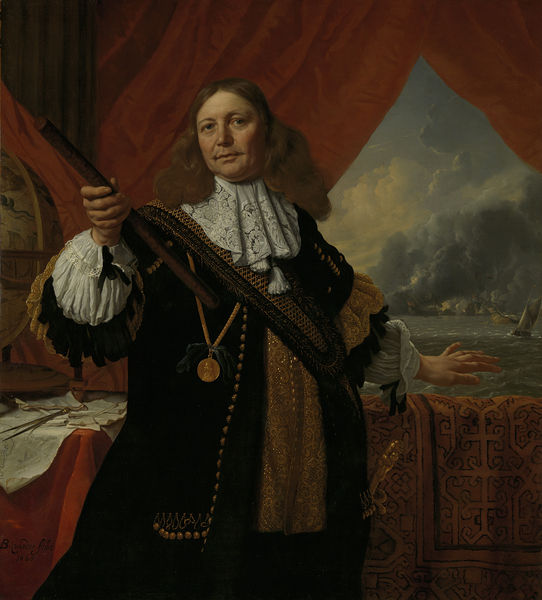
Titel: Johan de Liefde (ca.1619-73). Vice-admiraal
Künstler: Bartholomeus van der Helst
Standort: Amsterdam
Institution: Rijksmuseum
Schlagwörter: mann, meer, see, ufer, fenster, schwarz, tisch, weiss, ausblick, rot, teppich, spitze, vorhang, gold, haare, spitzen, wald, stab, uniform, adeliger, orden, herrscher, seefahrer, globus, kajüte, zirkel, roter vorhang, pel, tisch#